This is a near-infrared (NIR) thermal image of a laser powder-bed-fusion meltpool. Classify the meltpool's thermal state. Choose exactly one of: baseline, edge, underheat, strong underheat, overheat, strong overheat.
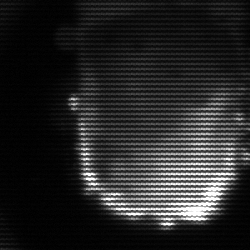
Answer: baseline